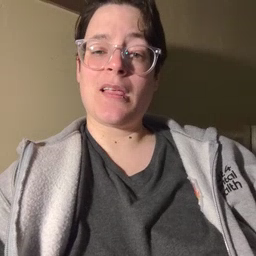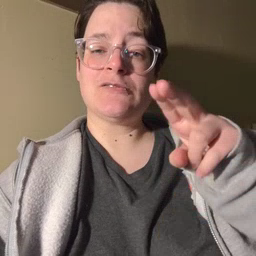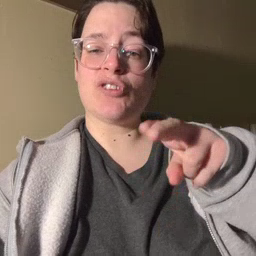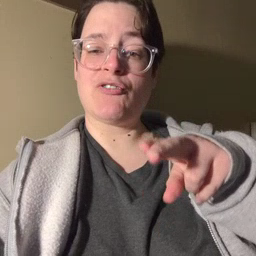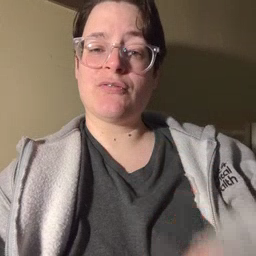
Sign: chair